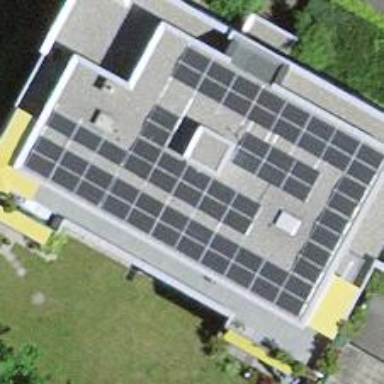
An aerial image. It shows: Solar power generator using photovoltaic method with solar photovoltaic panel types.